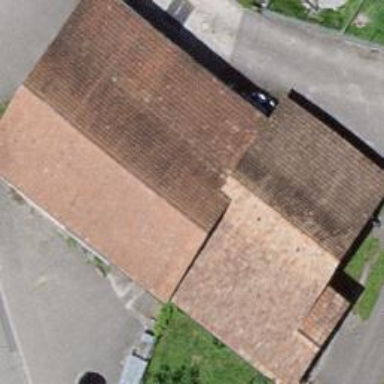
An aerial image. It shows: Garage building.